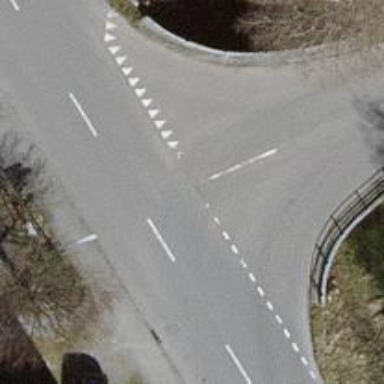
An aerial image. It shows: Road with "give way" sign.